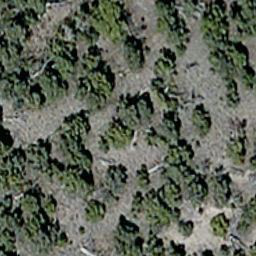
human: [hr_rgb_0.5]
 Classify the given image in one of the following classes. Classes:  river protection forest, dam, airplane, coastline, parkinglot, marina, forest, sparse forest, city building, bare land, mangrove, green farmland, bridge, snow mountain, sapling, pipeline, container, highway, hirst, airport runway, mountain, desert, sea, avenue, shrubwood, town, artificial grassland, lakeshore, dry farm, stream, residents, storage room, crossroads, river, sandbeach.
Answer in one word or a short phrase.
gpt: sparse forest